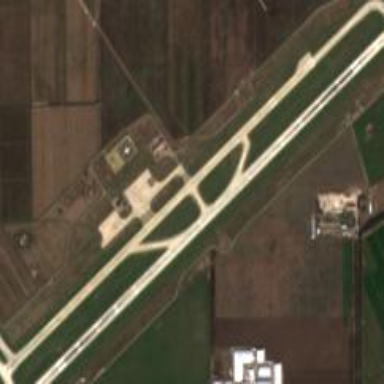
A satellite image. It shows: Area designated as taxiway at the airport.